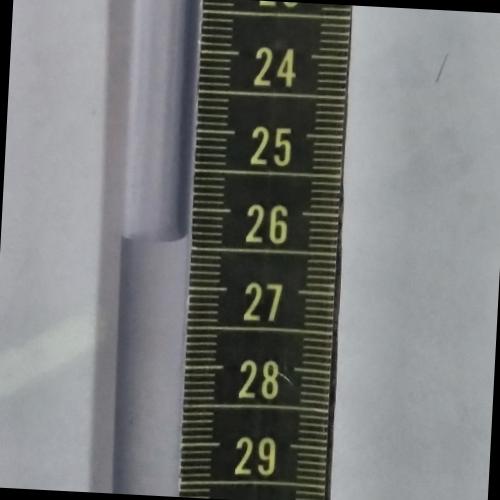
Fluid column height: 26.4 cm